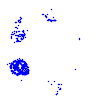
Particle: proton